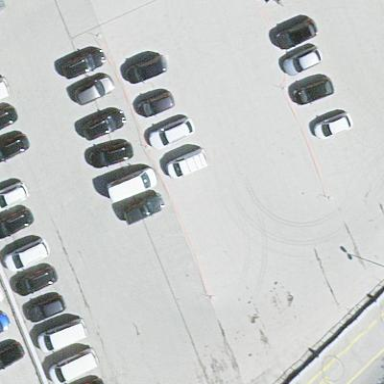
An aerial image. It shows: Multi-storey parking facility.